Question: I have a large set of data that consists of coordinates (x,y) and a numeric z value that is similar to density. I'm interested in binning the data, performing summary statistics (median, length, etc.) and plotting the binned values as points with the statistics mapped to ggplot aesthetics.
I've tried using stat_summary2d and extracting the results manually (based on this answer: <URL>. However, the problem I'm running into is that the bin placements are based on the range of the data, which in my case varies by data set. Thus between two plots the bins are not covering the same area.
My question is how to either manually set bins using stat_summary2d, or at least set them to be consistent regardless of the data.
Here is a basic example which demonstrates the approach and how the bins don't line up:
'''
library(ggplot2)
set.seed(2)
df1 <- data.frame(x=runif(100, -1,1), y=runif(100, -1,1), z=rnorm(100))
df2 <- data.frame(x=runif(100, -1,1), y=runif(100, -1,1), z=rnorm(100))
g1 <- ggplot(df1, aes(x,y))+stat_summary2d(fun=mean, bins=10, aes(z=z))+geom_point()
df1.binned <-
data.frame(with(ggplot_build(g1)$data[[1]],
cbind(x=(xmax+xmin)/2, y=(ymax+ymin)/2, z=value, df=1)))
g2 <- ggplot(df2, aes(x,y))+stat_summary2d(fun=mean, bins=10, aes(z=z))+geom_point()
df2.binned <-
data.frame(with(ggplot_build(g2)$data[[1]],
cbind(x=(xmax+xmin)/2, y=(ymax+ymin)/2, z=value, df=2)))
df.binned <- rbind(df1.binned, df2.binned)
ggplot(df.binned, aes(x,y, size=z, color=factor(df)))+geom_point(alpha=.5)
'''
Which generates
In reality I will use stat_summary2d several times to get, for instance, the number of points in the bin, and the median and then use 'aes(size=bin.length, colour=bin.median)'.
Any tips on how to accomplish this using my proposed approach, or an alternative approach would be welcome.
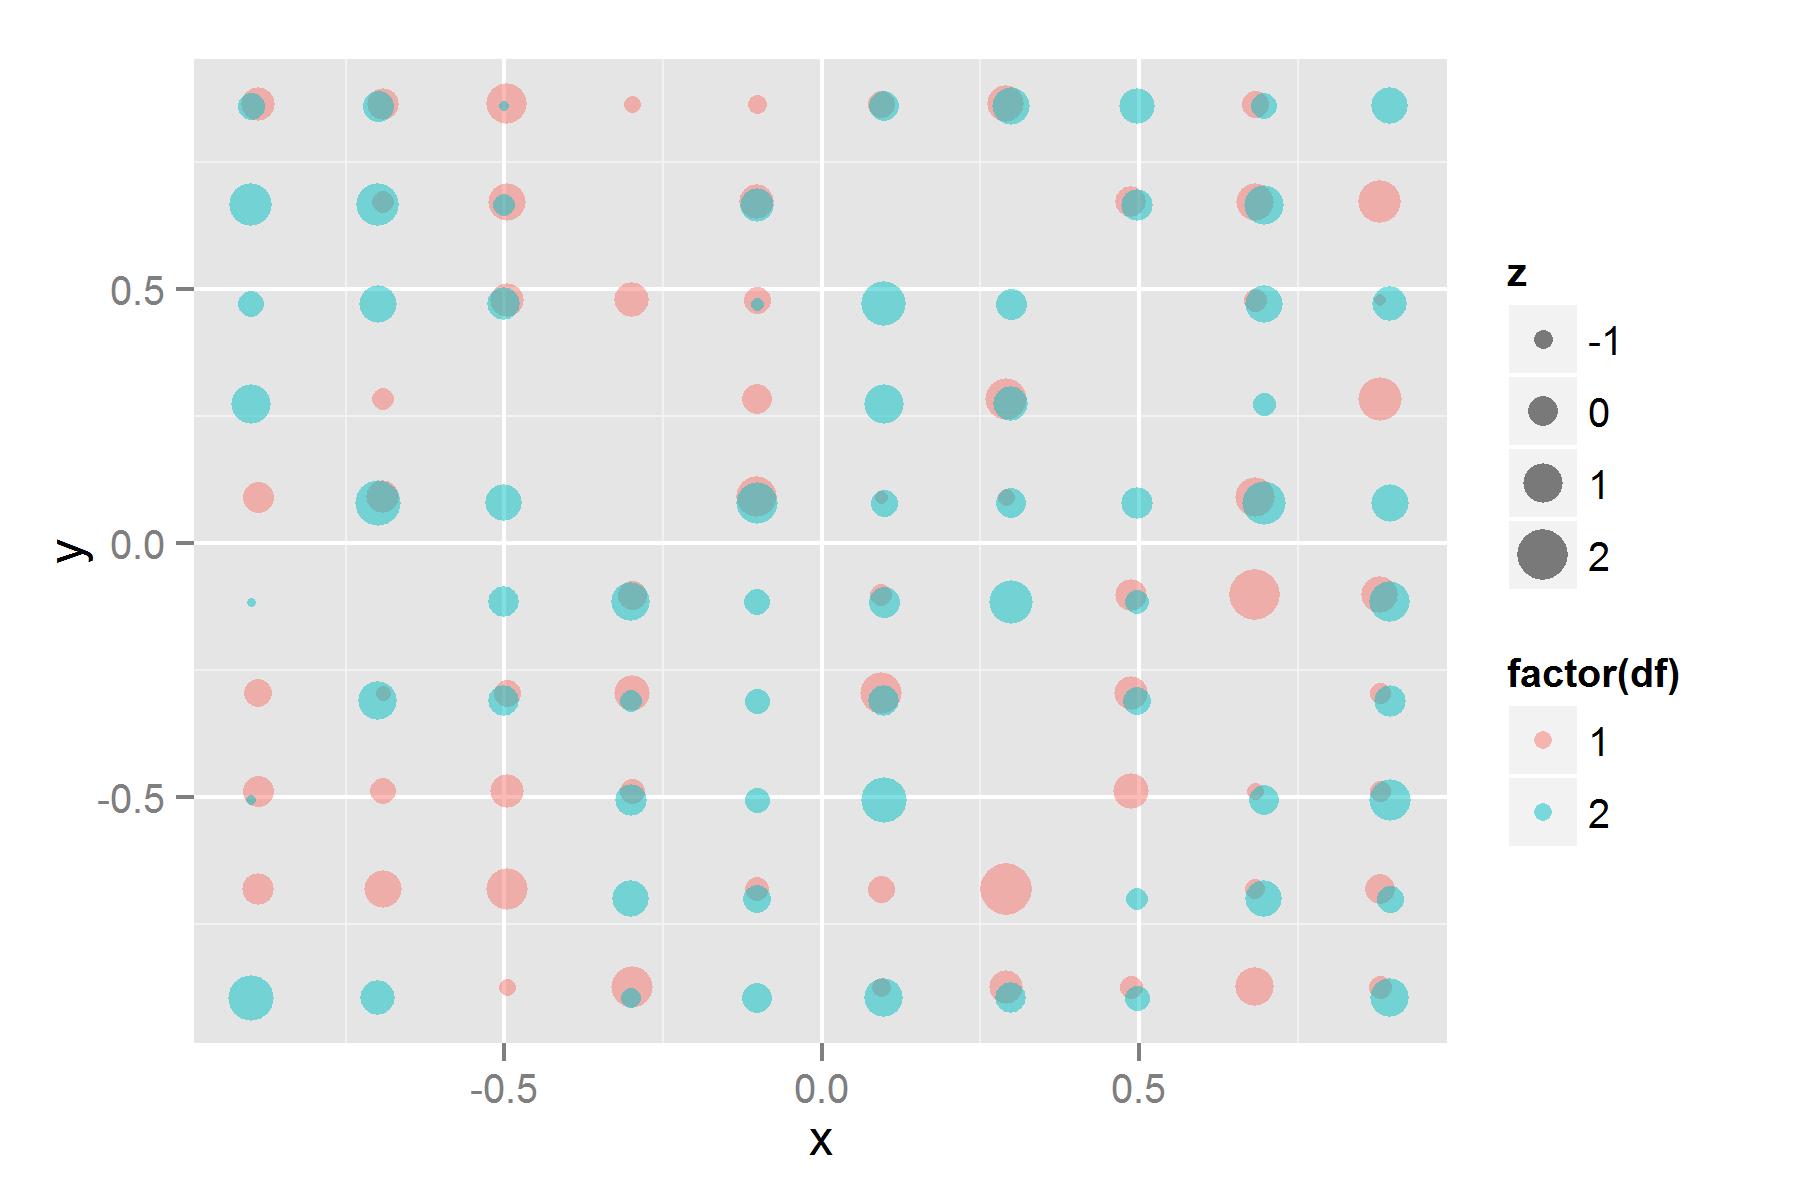
Answer: You can manually set breaks with 'stat_summary2d'. If you want 10 levels from -1 to 1 you can do
'''
bb<-seq(-1,1,length.out=10+1)
breaks<-list(x=bb, y=bb)
'''
And then use the 'breaks' variable when you call your plots
'''
g1 <- ggplot(df1, aes(x,y))+
stat_summary2d(fun=mean, breaks=breaks, aes(z=z))+
geom_point()
'''
It's a shame you can't change the 'geom' of the 'stat_summary2d' to "point" so you could make this in one go, but it doesn't look as though 'stat_summary2d' calculate the proper 'x' and 'y' values for that.